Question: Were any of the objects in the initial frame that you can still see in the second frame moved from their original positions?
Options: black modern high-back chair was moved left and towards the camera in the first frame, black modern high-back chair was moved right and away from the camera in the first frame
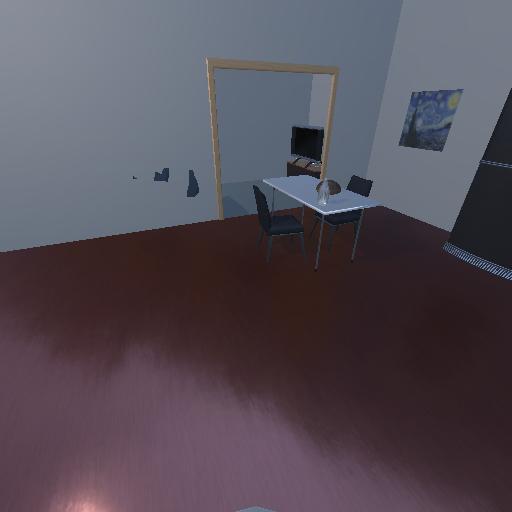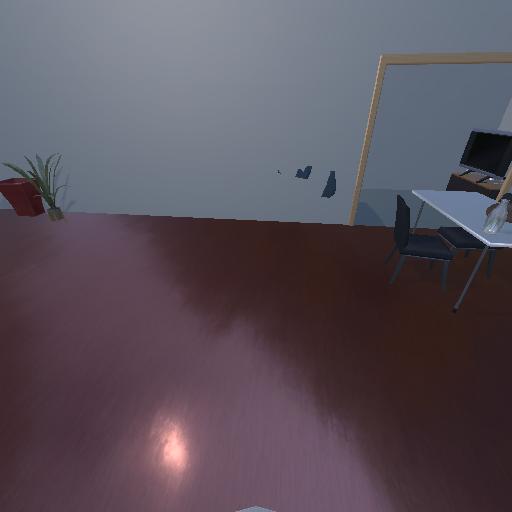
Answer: black modern high-back chair was moved left and towards the camera in the first frame